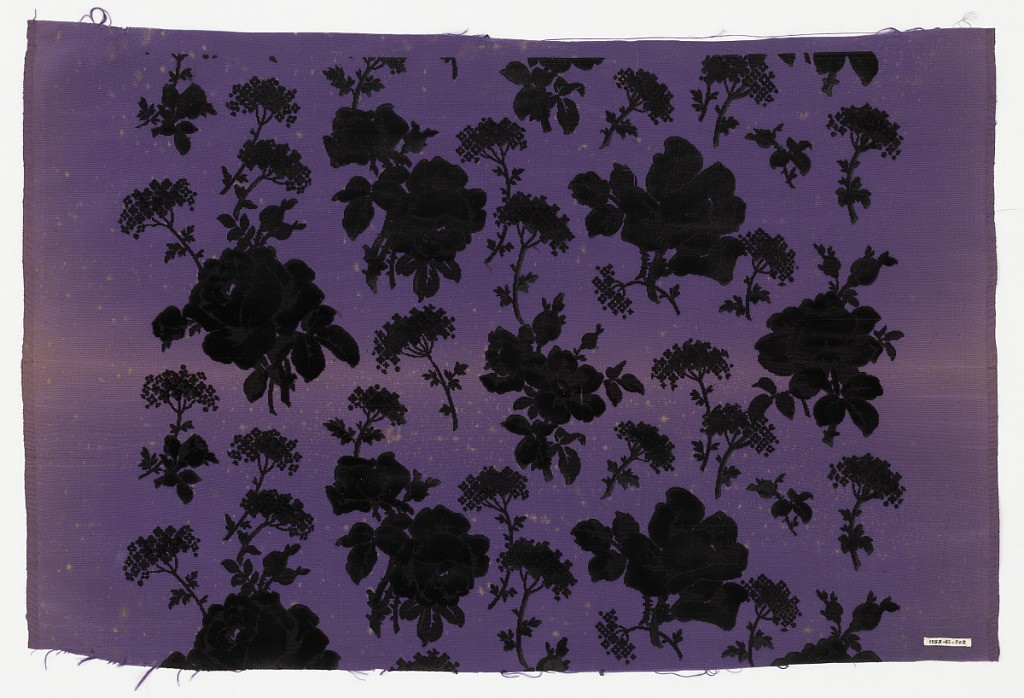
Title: Textile
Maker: Herman A. Elsberg, American, 1869–1938
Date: ca. 1915
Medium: silk Technique: cut, uncut and voided supplementary warp pile in a plain weave foundation (ciselé velvet)
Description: Purple taffeta ground with an allover design of rose sprays and Queen Anne's Lace in black and uncut velvet.